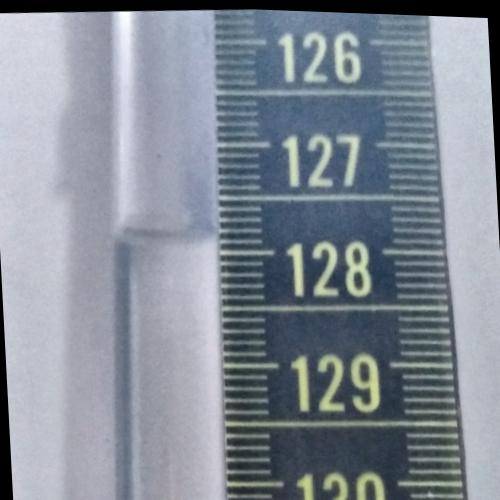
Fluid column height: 127.9 cm